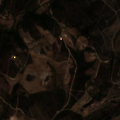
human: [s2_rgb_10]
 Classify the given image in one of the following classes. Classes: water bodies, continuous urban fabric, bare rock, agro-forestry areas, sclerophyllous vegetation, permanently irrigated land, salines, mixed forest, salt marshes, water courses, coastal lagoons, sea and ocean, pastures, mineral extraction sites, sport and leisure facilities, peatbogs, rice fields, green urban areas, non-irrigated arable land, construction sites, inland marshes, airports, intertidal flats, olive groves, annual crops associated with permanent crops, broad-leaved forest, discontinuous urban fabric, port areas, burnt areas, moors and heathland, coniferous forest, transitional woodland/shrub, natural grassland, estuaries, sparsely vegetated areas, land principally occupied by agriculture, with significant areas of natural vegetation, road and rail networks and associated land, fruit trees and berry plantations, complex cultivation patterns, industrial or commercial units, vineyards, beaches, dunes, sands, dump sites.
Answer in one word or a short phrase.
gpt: complex cultivation patterns, land principally occupied by agriculture, with significant areas of natural vegetation, sclerophyllous vegetation, transitional woodland/shrub